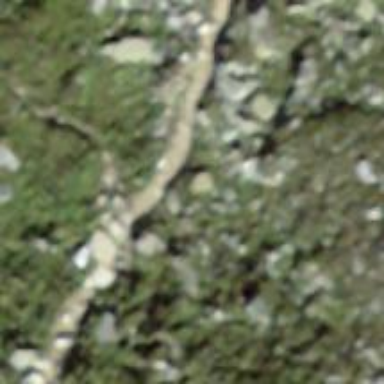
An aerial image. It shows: Path.